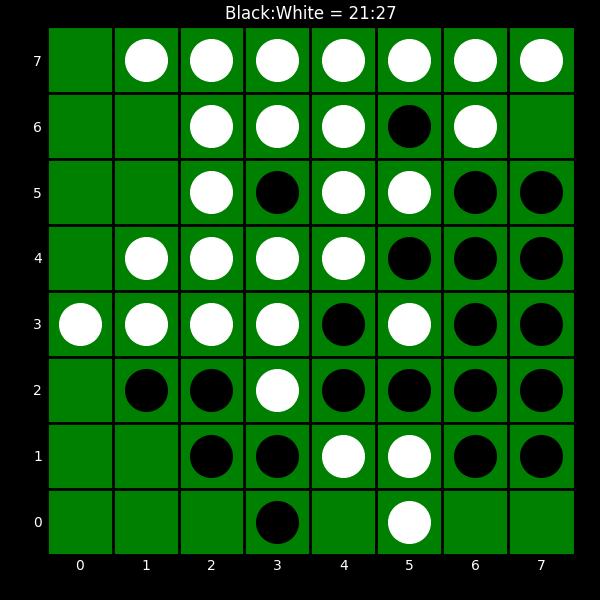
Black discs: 21
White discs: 27